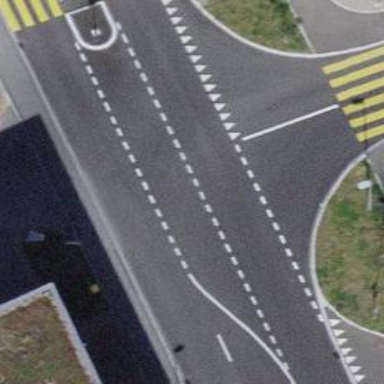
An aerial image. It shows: Road with "give way" sign.